Field crop: maize
Growth stage: 2
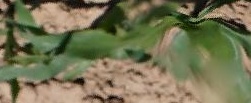
Species: maize